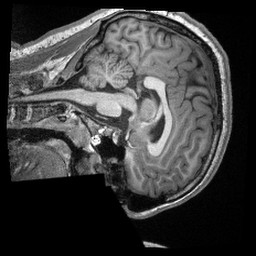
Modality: T1w
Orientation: sagittal
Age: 19
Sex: male
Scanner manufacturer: siemens
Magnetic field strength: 3 T
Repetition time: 2.3 s
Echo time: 0.00308 s